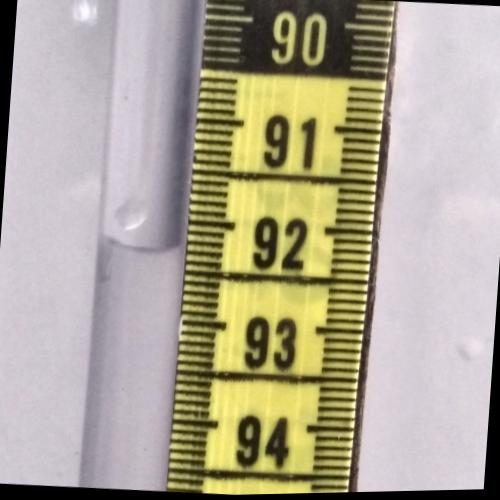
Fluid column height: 92.3 cm